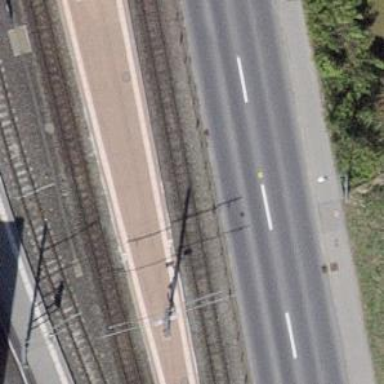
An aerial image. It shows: Narrow-gauge railway track with electrified contact line. The railway has one track.